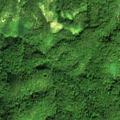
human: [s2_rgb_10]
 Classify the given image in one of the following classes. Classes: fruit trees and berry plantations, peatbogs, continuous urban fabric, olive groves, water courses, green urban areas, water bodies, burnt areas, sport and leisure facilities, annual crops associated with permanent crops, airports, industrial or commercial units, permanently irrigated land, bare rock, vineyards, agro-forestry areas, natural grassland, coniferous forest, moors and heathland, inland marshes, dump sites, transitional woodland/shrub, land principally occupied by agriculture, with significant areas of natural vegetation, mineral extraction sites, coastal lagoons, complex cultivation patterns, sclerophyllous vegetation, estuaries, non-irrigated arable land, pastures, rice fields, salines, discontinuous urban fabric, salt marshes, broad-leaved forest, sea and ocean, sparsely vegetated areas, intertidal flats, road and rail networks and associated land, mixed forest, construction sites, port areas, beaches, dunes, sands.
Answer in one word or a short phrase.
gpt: broad-leaved forest